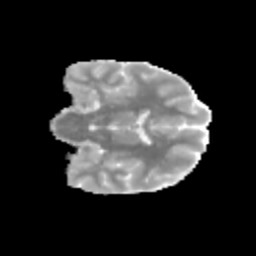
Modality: MD
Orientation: coronal
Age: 12
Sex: male
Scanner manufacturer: siemens
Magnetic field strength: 3 T
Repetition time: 3.8 s
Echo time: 0.07 s